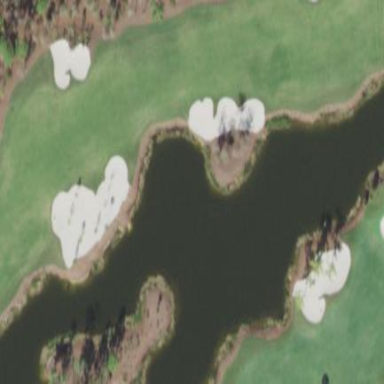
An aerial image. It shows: Area of rough grass used for golf.